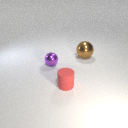
large brown metal sphere to the right of small purple metal sphere